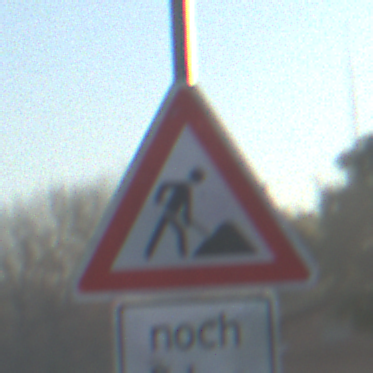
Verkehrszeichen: Arbeitsstelle
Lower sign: LaengeEinerStrecke4
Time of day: SunriseSunset
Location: Outdoor (Nature)
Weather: Clear
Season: NotSpecified
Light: Natural